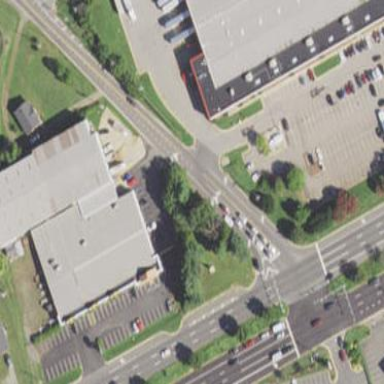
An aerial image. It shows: Retail building housing furniture shop.